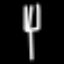
Label: fork